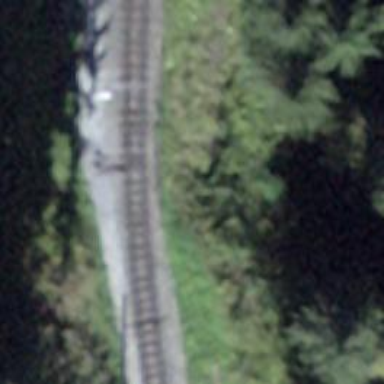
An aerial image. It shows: Railway switch.